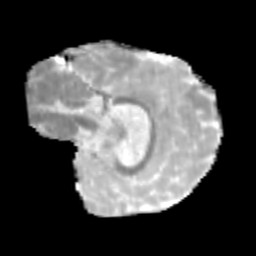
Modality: MD
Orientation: sagittal
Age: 9
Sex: male
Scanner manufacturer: siemens
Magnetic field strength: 3 T
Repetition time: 3.8 s
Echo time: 0.07 s